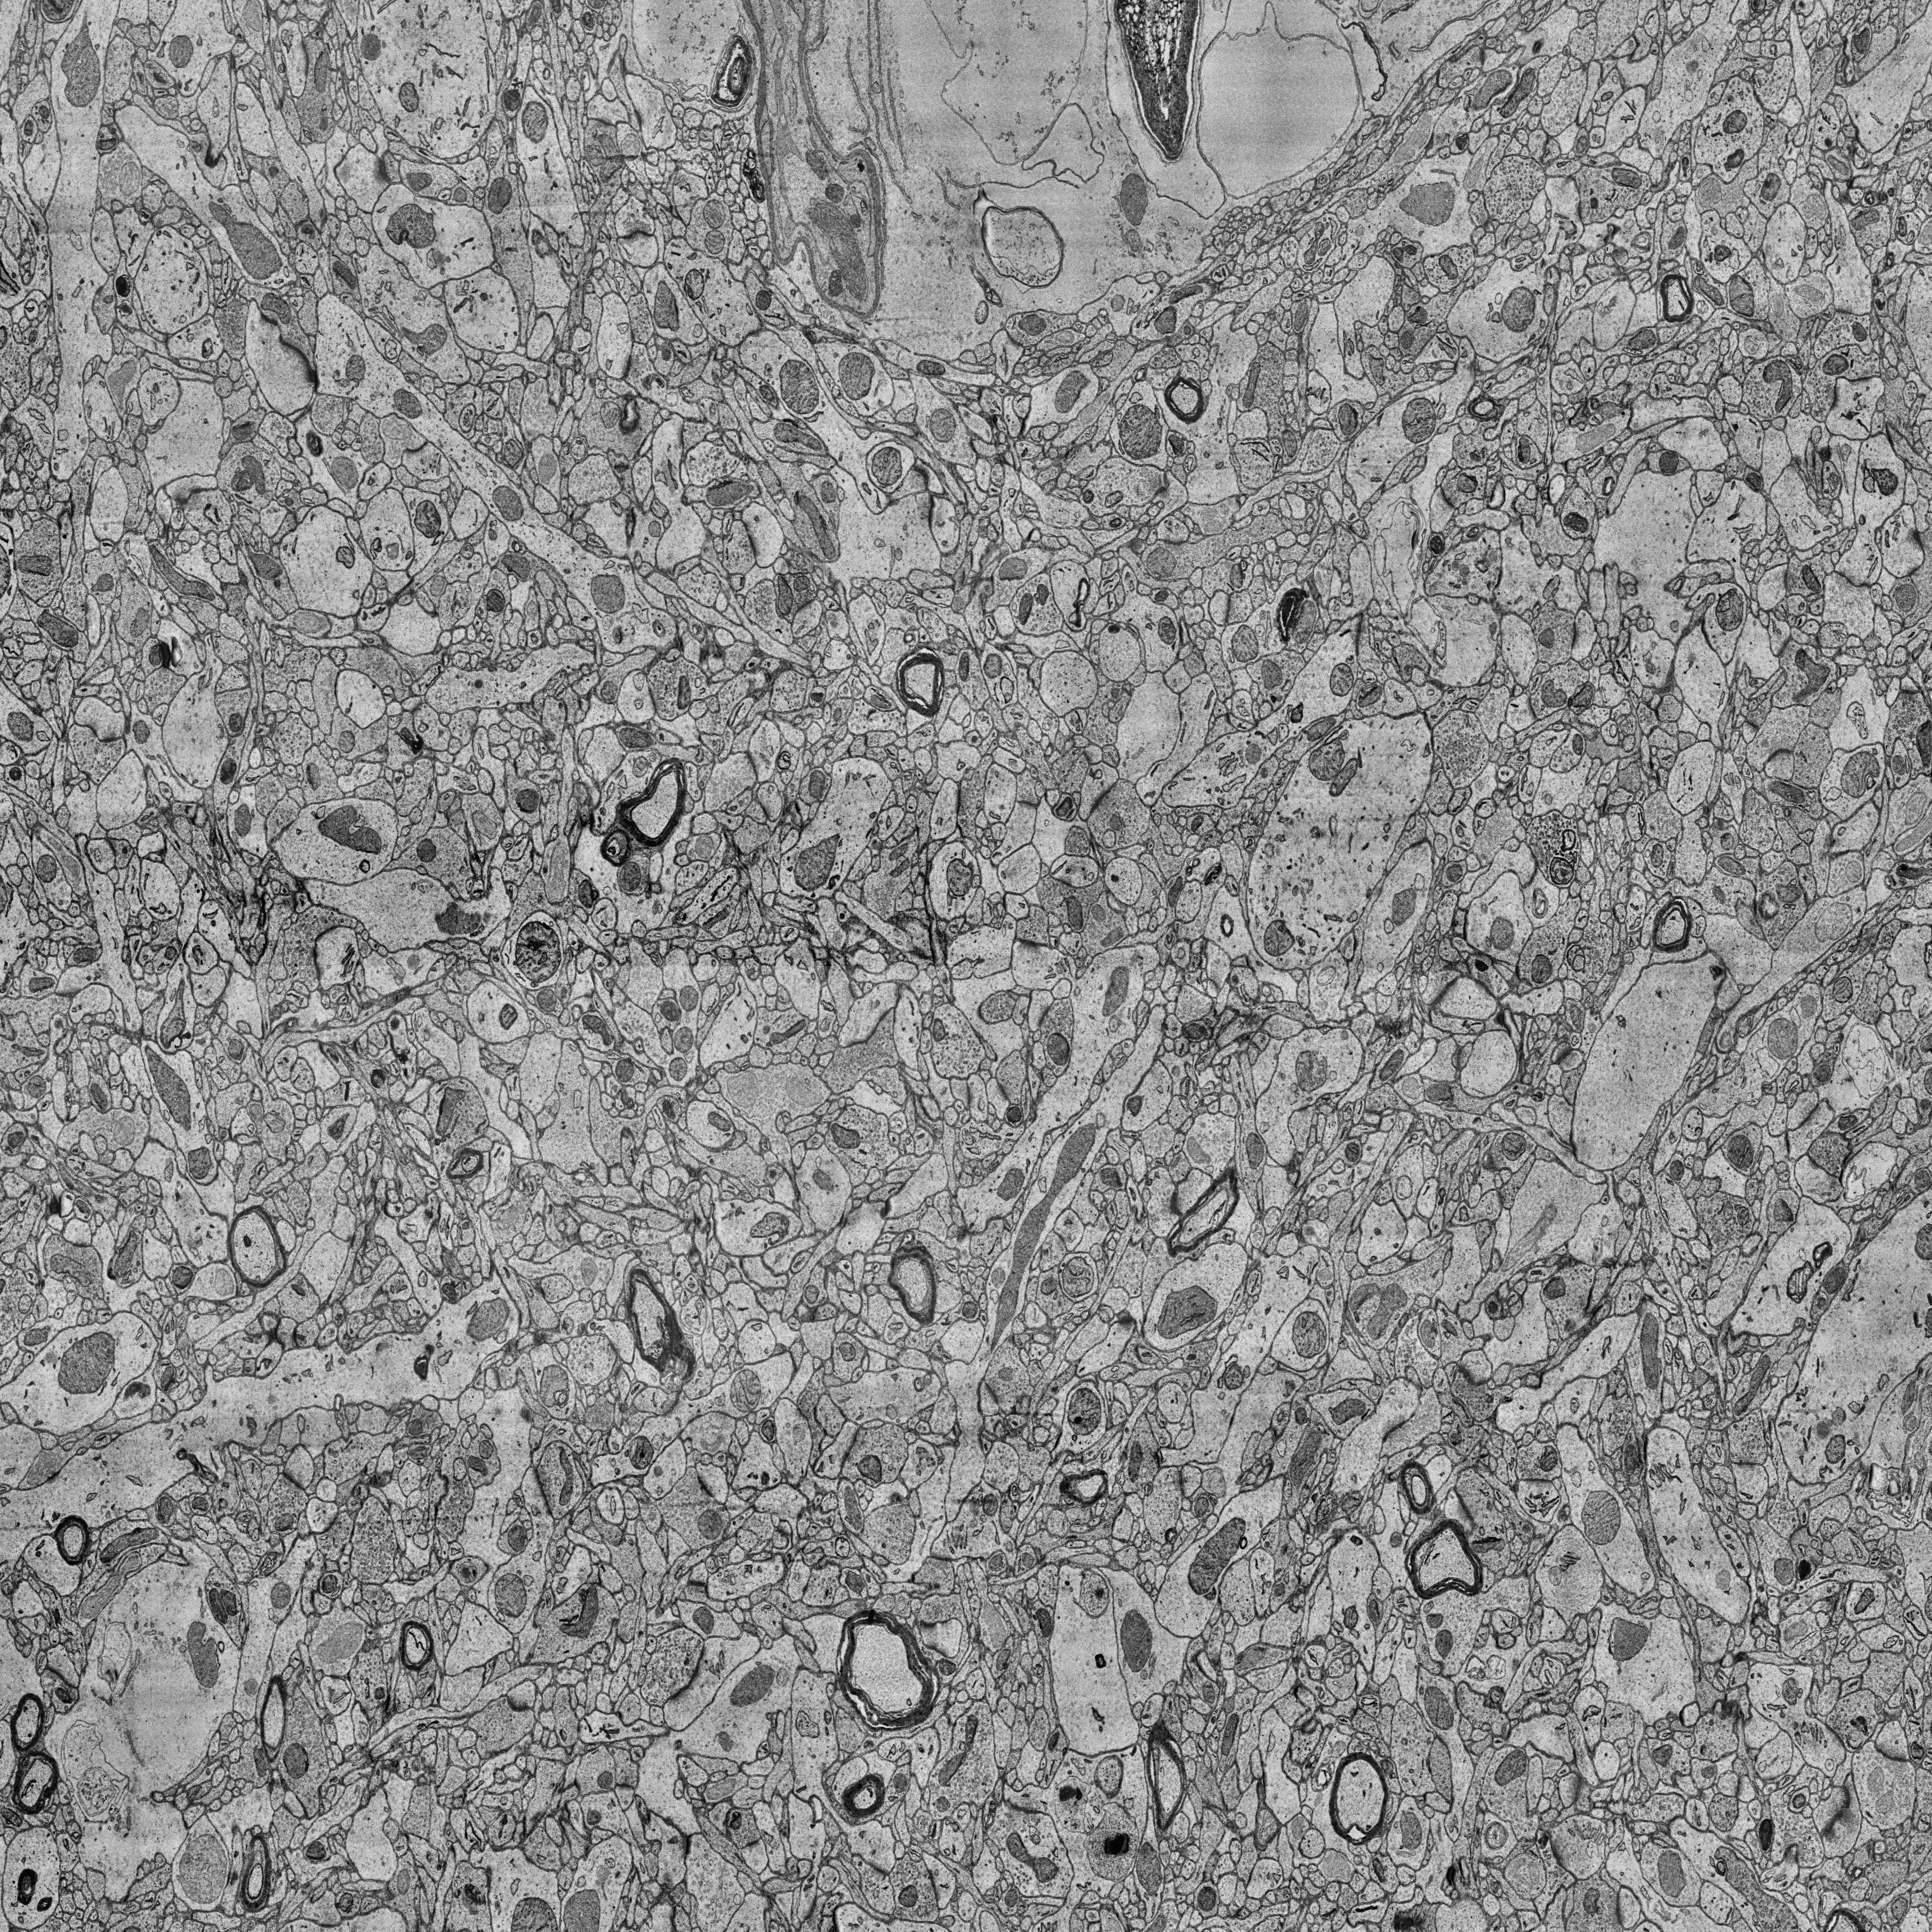
Electron microscopy slice of human cortex tissue
Slice depth (z): 38
Mitochondria instances in slice: 496